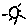
Label: sun